Question: I am getting some weird white areas on my cmd everytime I run my program and use a particular function. The white areas really have no effect on the program whatsoever other than it looks ugly and distracting.
I think in this circumstance a snapshot is needed:

Here is the function I'm using:
'''
void ClearScr()
{
std::cout << std::string(50,'
');
//all it does is simply creates 50 new lines so that the information doesn't become overwehlming
}
'''
I also did try this:
'''
void ClearScr()
{
for(int i = 0; i < 50 ; i++){
std::cout << "
";
}
}
'''
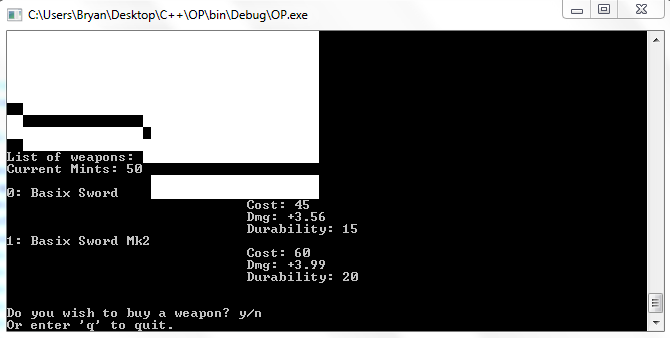
Answer: It looks like you're on Windows, which means that 'standard' behaviour does not always apply.
Here is a link to a <URL> on how to clear the console.